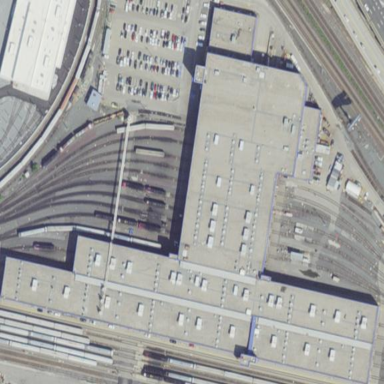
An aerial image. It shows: Train station building.